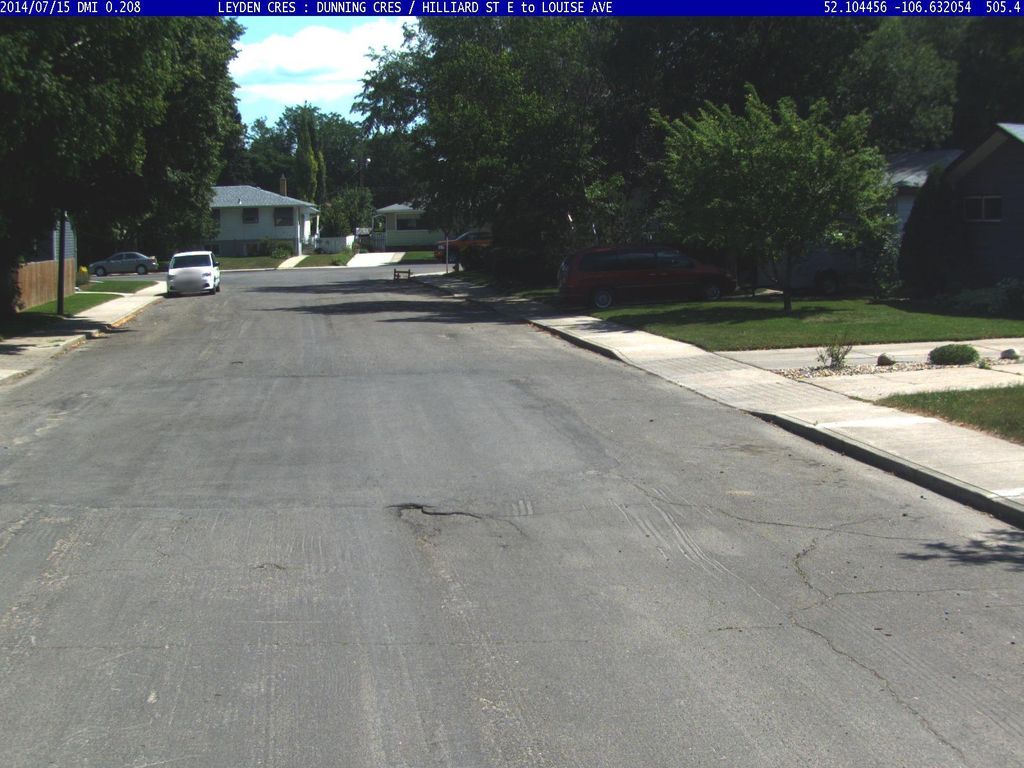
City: saskatoon